Field crop: maize
Growth stage: 2
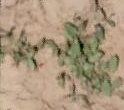
Species: convolvulus